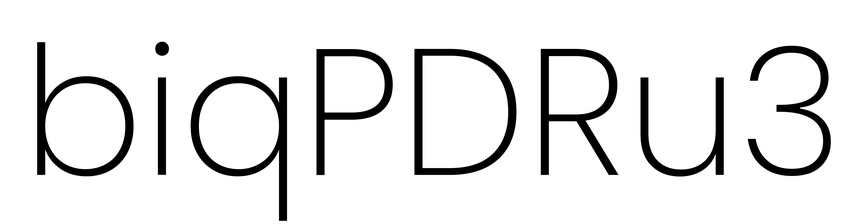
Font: Poppins-ExtraLight